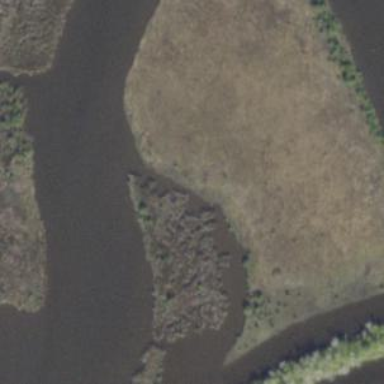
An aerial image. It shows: Tidal flat wetland.